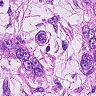
Metastatic tissue present: yes